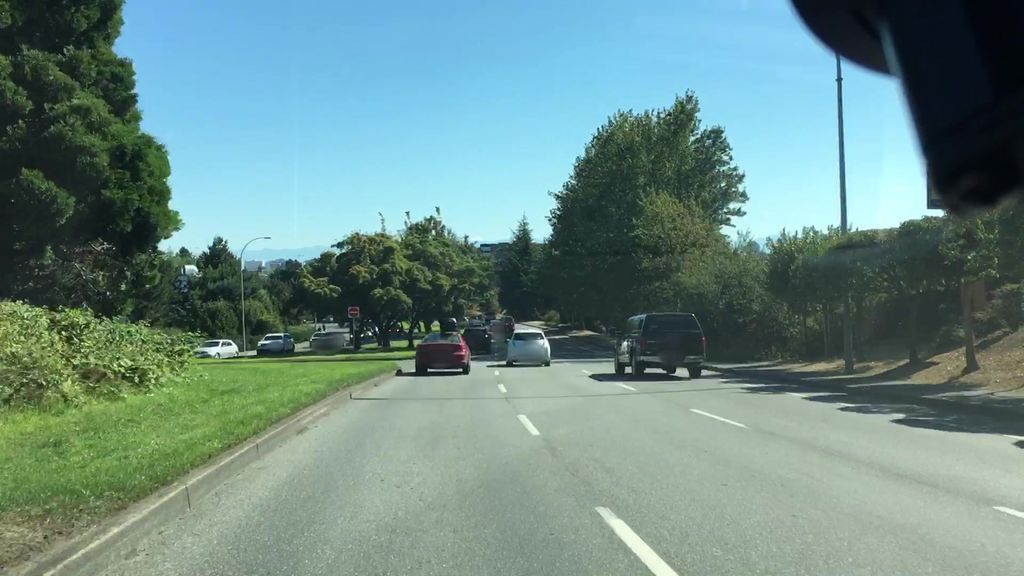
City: victoria